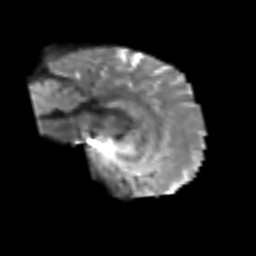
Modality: T2w
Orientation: sagittal
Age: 67
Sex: female
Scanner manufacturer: siemens
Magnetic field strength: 3 T
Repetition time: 6.1 s
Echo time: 0.101 s